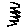
Label: zigzag